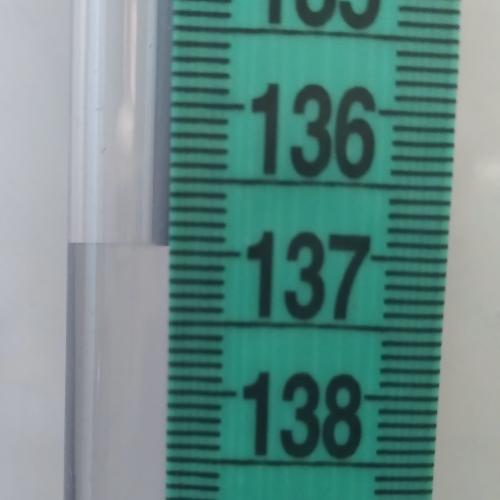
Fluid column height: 137.0 cm